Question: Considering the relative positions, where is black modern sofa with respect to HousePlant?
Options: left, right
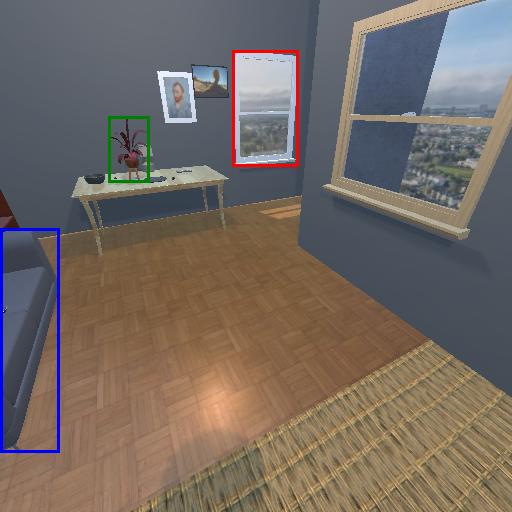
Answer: left